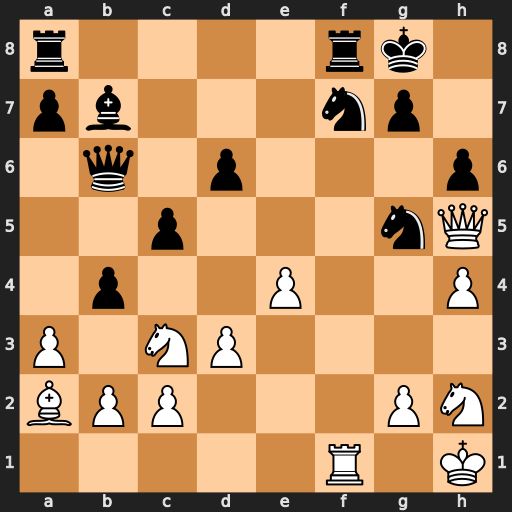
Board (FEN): r4rk1/pb3np1/1q1p3p/2p3nQ/1p2P2P/P1NP4/BPP3PN/5R1K
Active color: w
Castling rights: -
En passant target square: -
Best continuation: hxg5 b3 Bxb3 Qxb3 cxb3